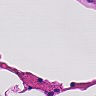
Metastatic tissue present: no